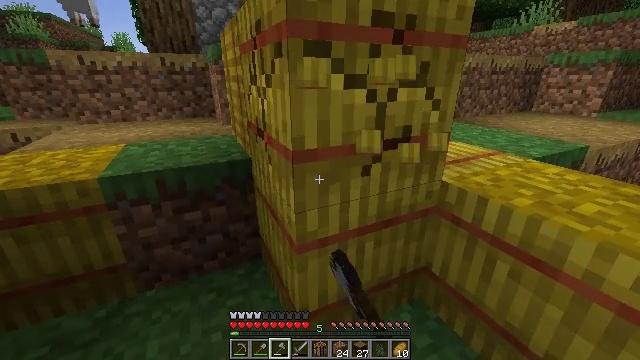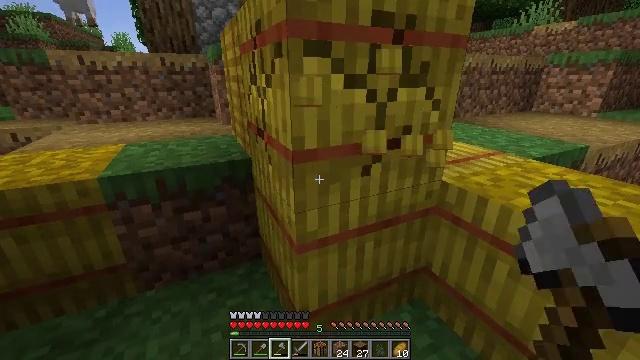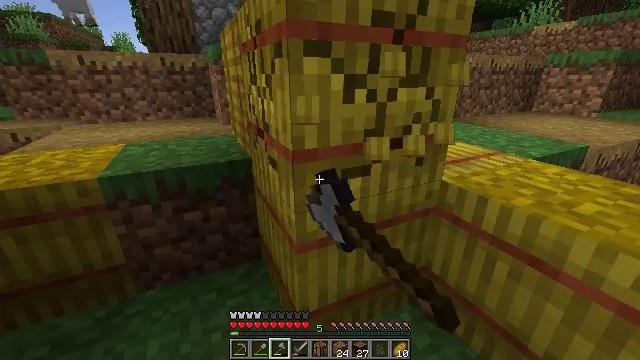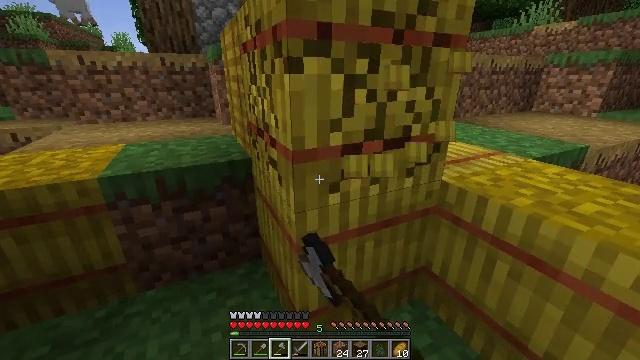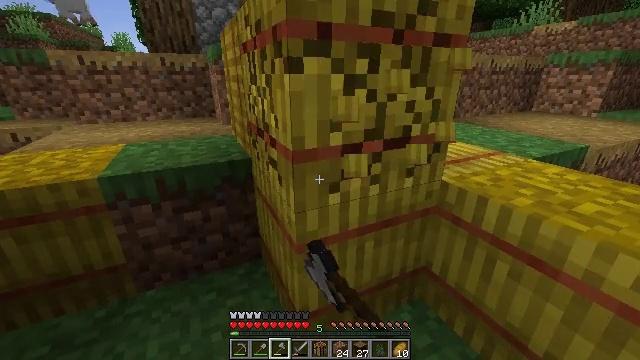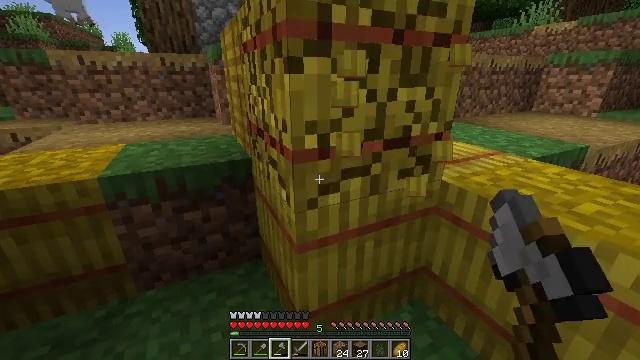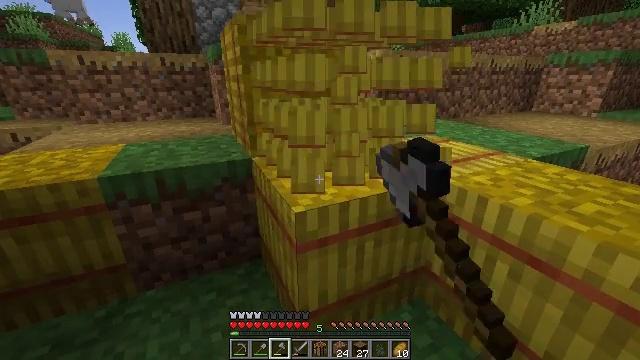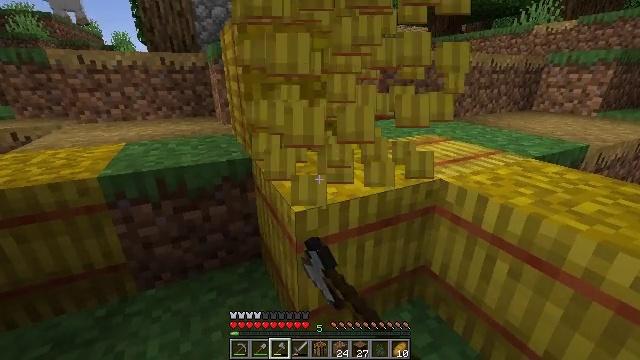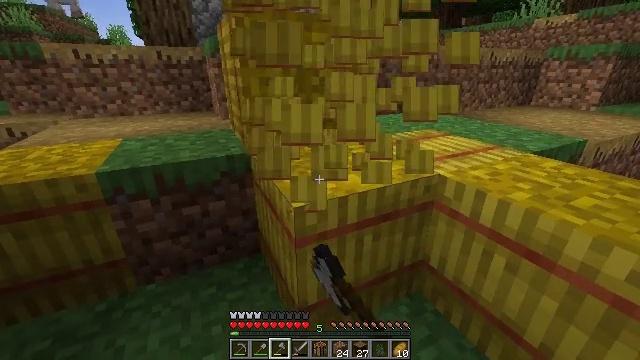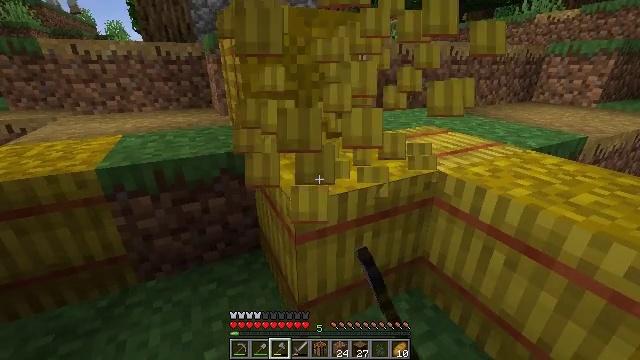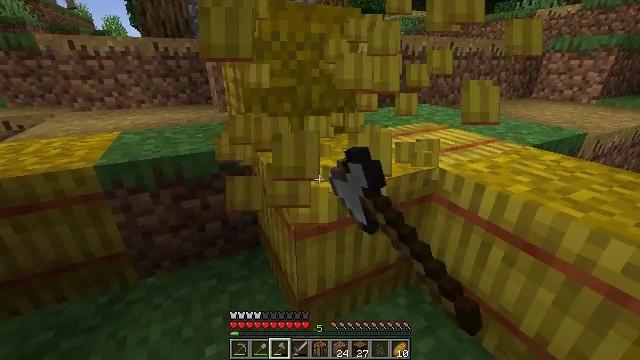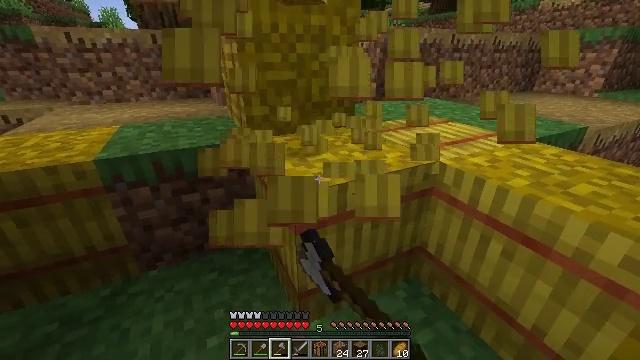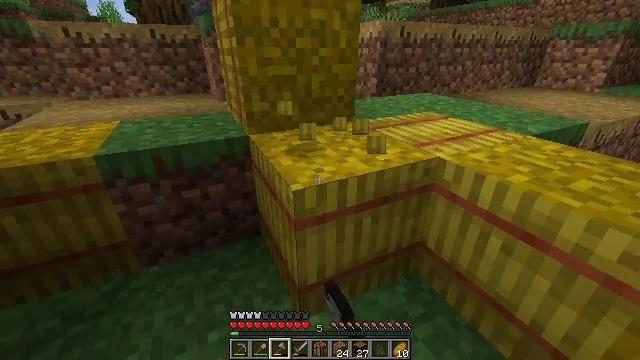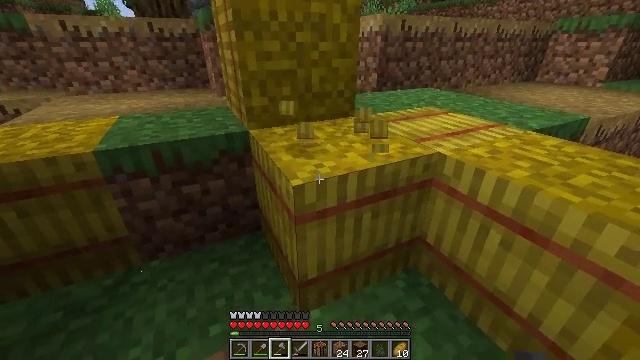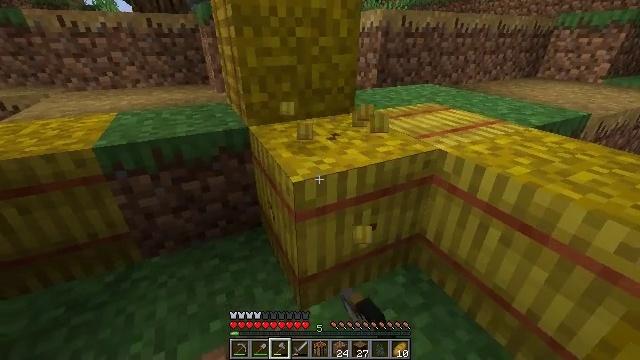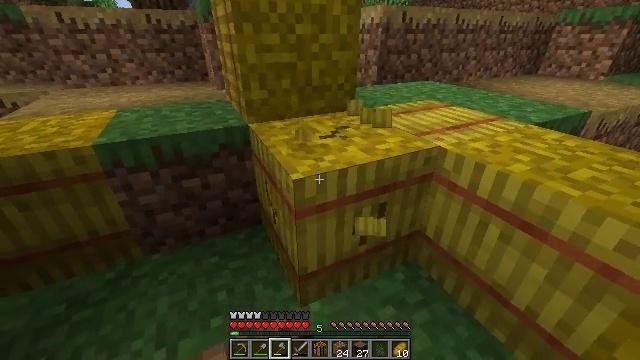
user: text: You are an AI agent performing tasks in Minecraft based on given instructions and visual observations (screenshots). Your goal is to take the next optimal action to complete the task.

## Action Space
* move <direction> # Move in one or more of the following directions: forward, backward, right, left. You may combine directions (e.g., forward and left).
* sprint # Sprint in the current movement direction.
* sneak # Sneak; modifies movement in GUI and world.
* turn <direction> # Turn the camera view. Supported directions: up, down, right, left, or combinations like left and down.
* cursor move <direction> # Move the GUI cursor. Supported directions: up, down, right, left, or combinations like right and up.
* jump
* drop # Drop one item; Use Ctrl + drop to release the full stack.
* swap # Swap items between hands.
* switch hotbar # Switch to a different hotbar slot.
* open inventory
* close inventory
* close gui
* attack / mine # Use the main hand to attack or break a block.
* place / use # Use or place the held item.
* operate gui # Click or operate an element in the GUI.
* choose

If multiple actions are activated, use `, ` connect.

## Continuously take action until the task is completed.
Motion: motion action
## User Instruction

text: Gather hay blocks from the farm.
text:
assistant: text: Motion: attack / mine
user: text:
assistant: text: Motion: attack / mine
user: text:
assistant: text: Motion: attack / mine
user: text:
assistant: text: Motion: attack / mine
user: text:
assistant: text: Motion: attack / mine
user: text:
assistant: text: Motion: attack / mine
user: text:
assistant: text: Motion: attack / mine
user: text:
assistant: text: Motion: turn down, attack / mine
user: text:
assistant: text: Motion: attack / mine
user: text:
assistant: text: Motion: attack / mine
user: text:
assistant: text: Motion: turn down, attack / mine
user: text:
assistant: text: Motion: attack / mine
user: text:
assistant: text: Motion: turn down, attack / mine
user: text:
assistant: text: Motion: attack / mine
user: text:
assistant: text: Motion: attack / mine
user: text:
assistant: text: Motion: move forward, attack / mine
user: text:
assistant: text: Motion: move forward, attack / mine
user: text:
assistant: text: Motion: move forward, attack / mine
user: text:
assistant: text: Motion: move forward, attack / mine
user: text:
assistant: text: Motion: attack / mine
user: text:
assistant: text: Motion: attack / mine
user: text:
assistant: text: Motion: attack / mine
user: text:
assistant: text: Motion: attack / mine
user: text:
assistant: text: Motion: attack / mine
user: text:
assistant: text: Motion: attack / mine
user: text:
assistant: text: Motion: attack / mine
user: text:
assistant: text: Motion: attack / mine
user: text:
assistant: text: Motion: attack / mine
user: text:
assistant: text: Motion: turn up, attack / mine
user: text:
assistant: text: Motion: turn left and up, attack / mine